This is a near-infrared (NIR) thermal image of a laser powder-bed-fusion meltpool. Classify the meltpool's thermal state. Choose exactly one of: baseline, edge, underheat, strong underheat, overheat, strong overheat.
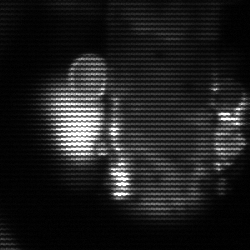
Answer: strong underheat